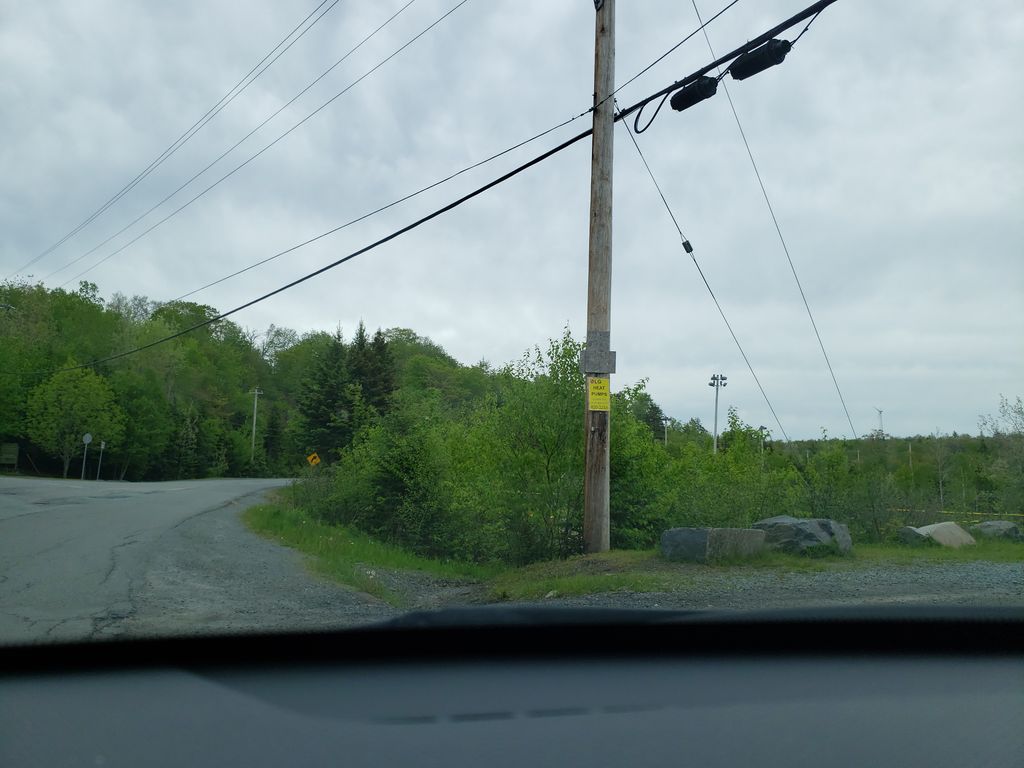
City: halifax